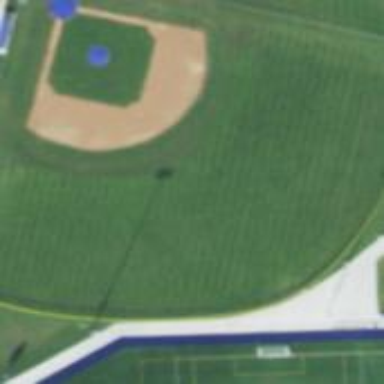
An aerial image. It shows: Baseball pitch for leisure land activities.